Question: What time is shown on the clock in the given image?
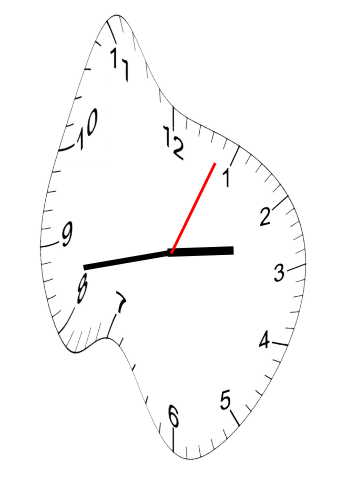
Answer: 02:43:04